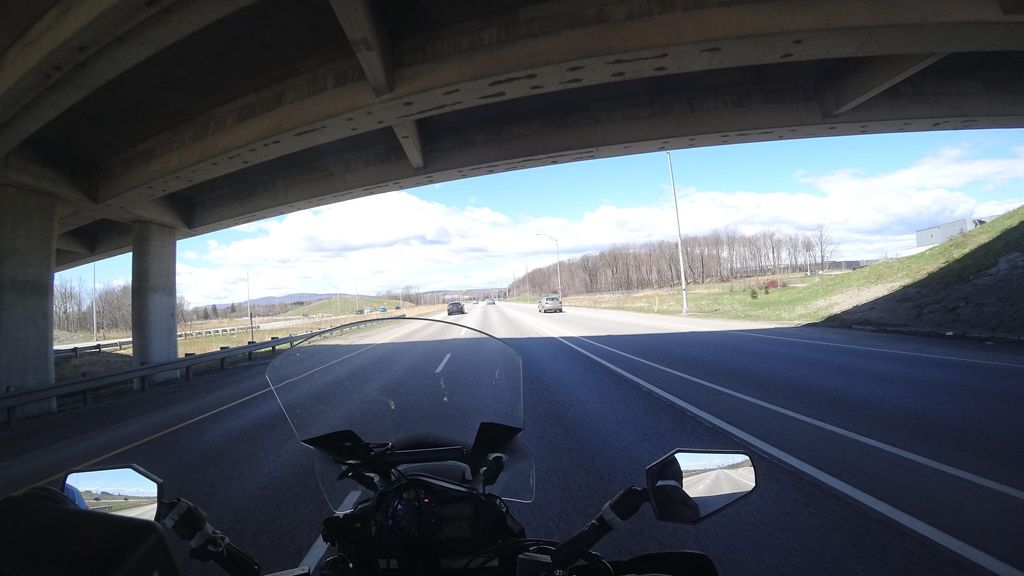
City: quebec_city